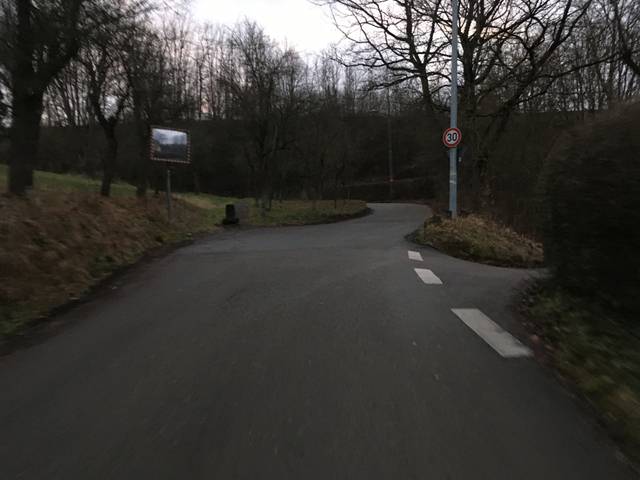
Region: Germany
Coordinates: 48.839, 9.198